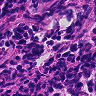
Metastatic tissue present: no